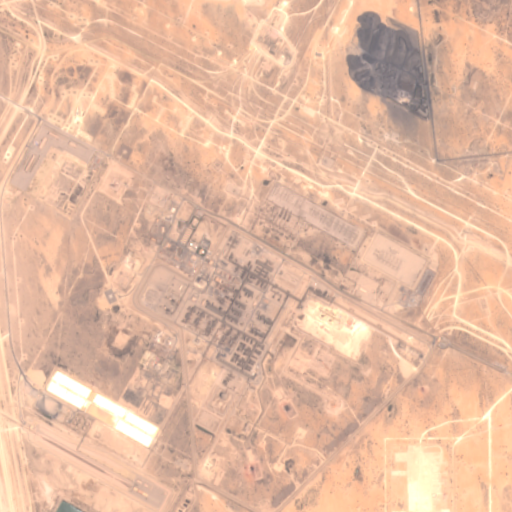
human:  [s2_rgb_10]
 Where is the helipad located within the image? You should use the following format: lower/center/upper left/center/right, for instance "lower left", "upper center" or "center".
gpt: The helipad is located in the upper left of the image.
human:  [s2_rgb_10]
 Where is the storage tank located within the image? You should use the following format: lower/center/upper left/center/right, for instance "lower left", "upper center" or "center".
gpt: The storage tank is located in the lower center of the image.
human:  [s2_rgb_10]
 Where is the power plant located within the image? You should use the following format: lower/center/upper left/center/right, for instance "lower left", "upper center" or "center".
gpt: There is no power plant in the image.